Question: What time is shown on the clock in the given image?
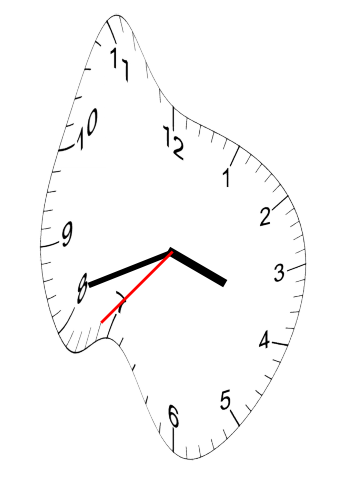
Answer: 03:41:37